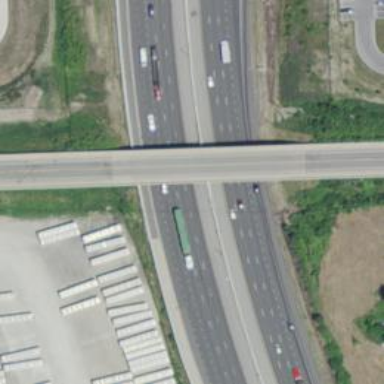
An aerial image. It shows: Motorway.